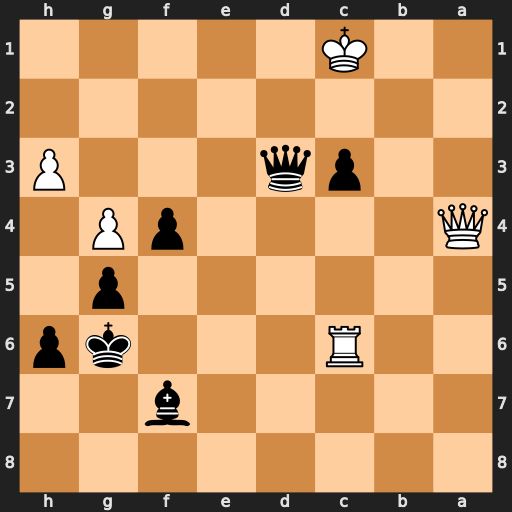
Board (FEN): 8/5b2/2R3kp/6p1/Q4pP1/2pq3P/8/2K5
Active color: b
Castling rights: -
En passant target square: -
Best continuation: Kg7 Qd1 Qe3+ Kc2 Qe4+